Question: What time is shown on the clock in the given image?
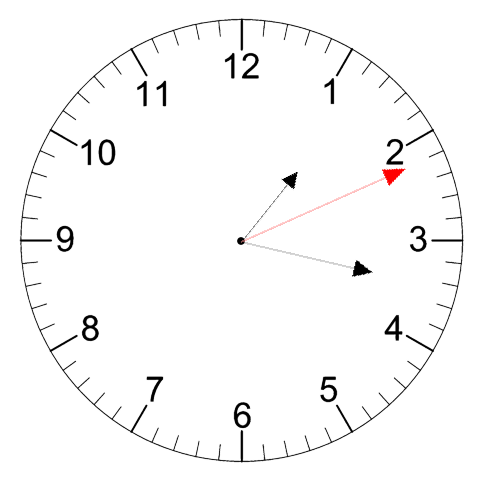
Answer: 01:17:11